The plot is a time-scale (wavelet) decomposition of a bearing vibration signal. Based on the visible evidence, which condition applies: normal, inner_race, outer_race, ball?
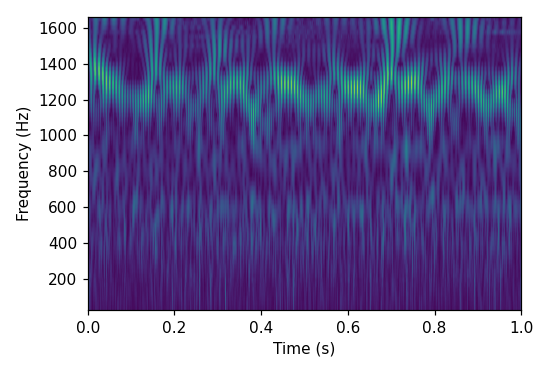
Answer: outer_race